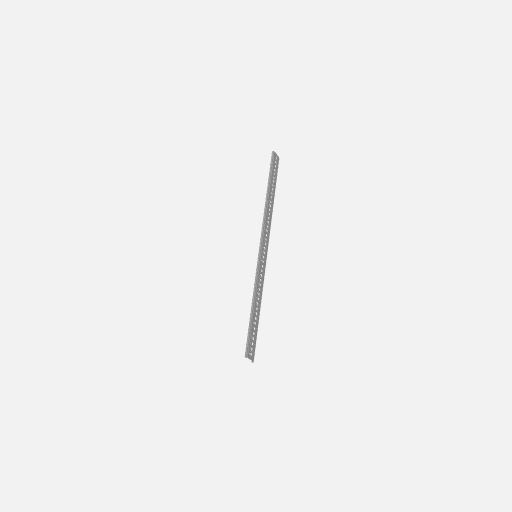
Part: RailChannel45H